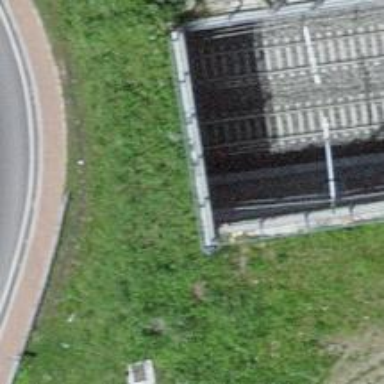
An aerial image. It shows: Retaining wall.